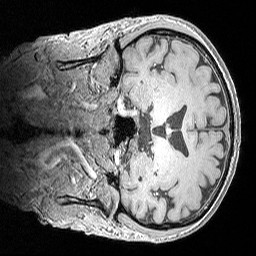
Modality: MP2RAGE
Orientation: coronal
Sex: male
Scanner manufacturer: siemens
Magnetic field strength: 3 T
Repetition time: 5 s
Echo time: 0.00292 s